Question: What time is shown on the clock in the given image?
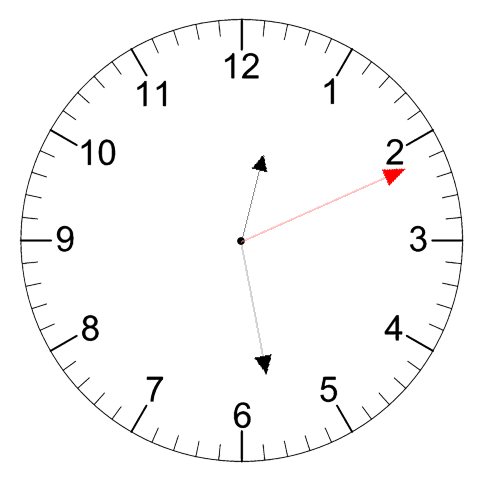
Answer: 12:28:11